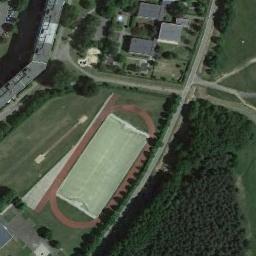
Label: ground_track_field